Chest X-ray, PA view. Patient: 52 years old, sex F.
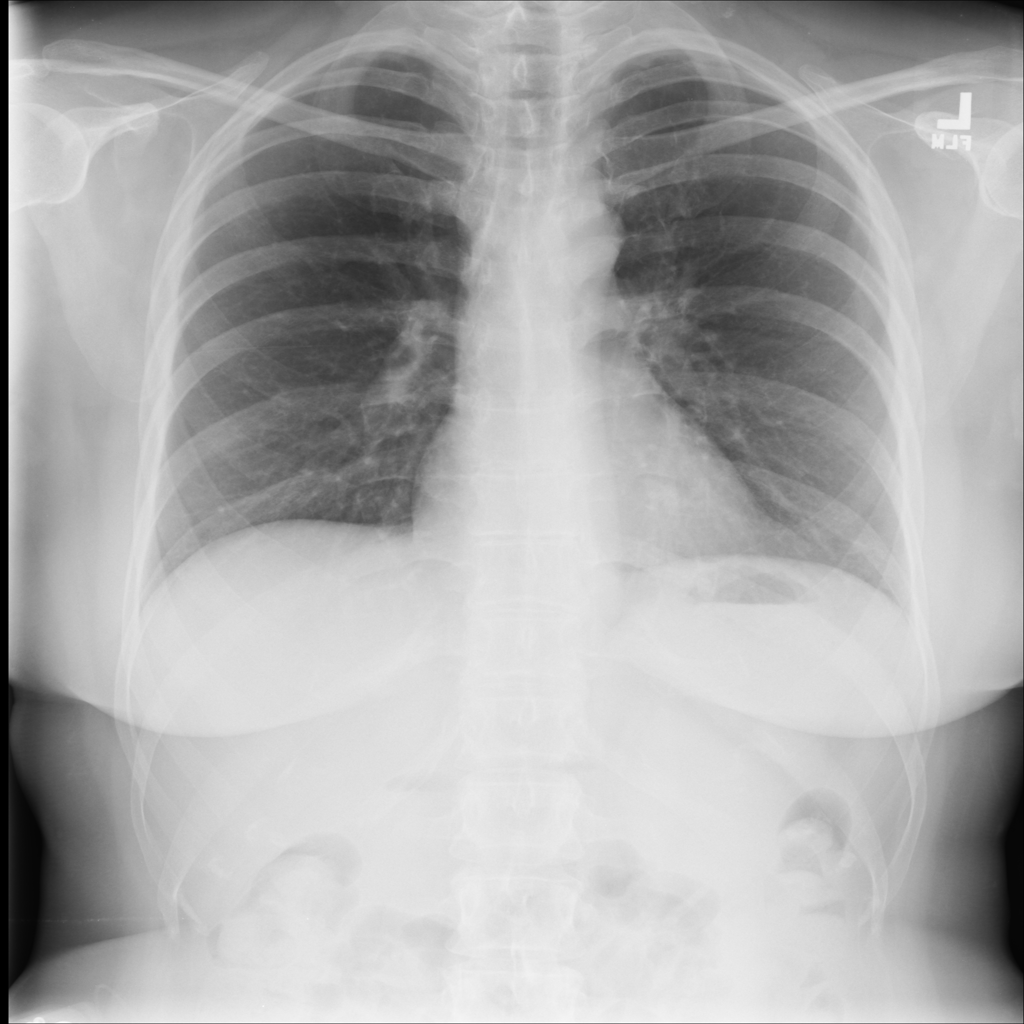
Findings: No Finding